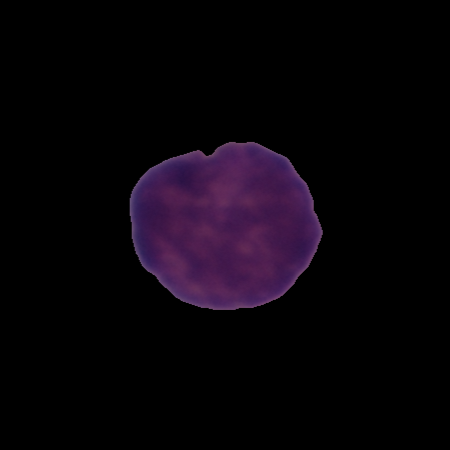
Label: healthy